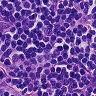
Metastatic tissue present: no